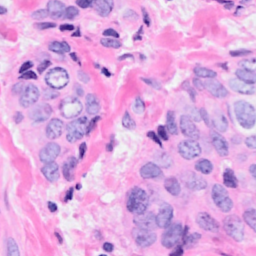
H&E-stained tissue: Breast